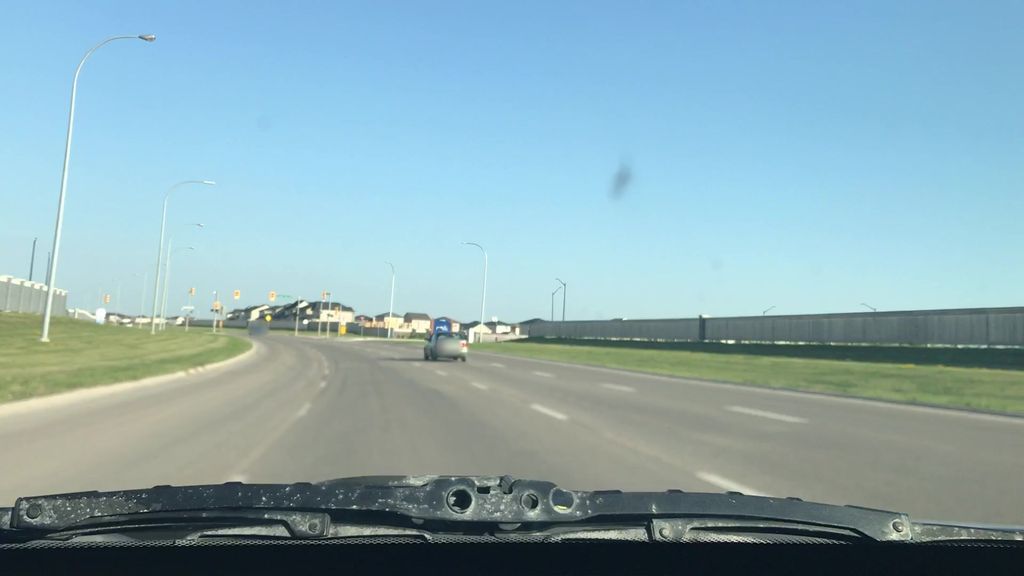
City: winnipeg